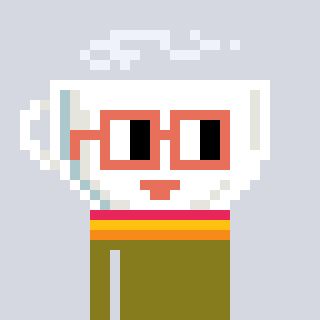
a pixel art character with square orange glasses, a mug-shaped head and a gunk-colored body on a cool background